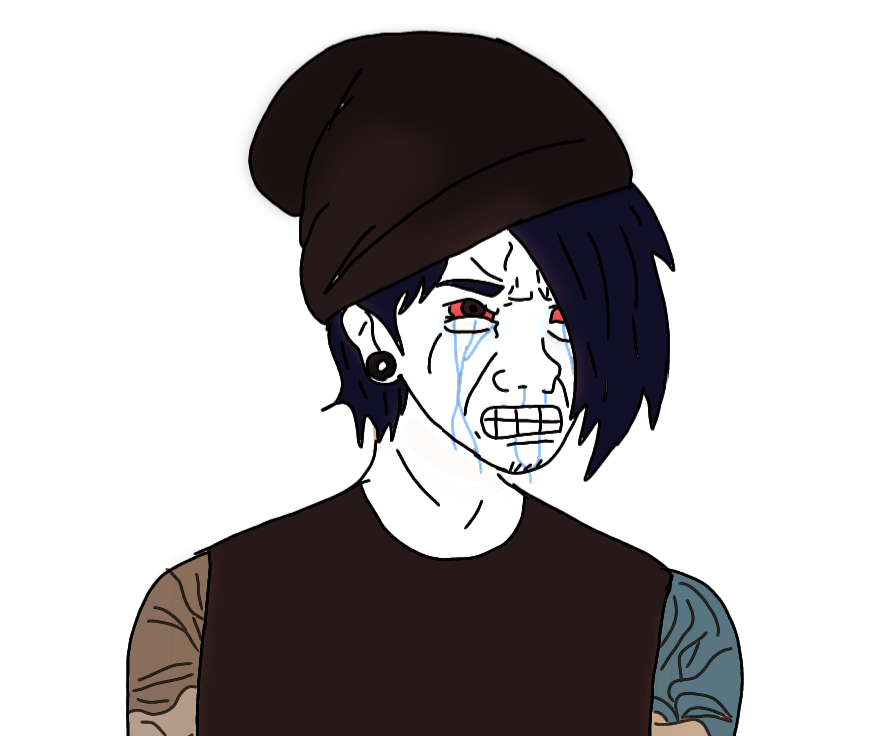
Label: 5_Crying_Wojak